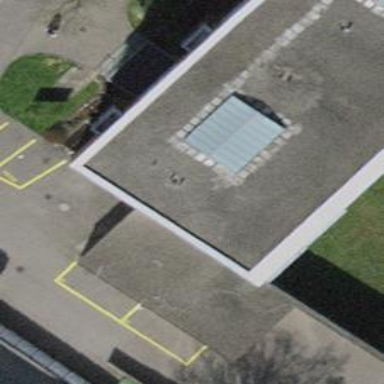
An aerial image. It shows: Group of garages.